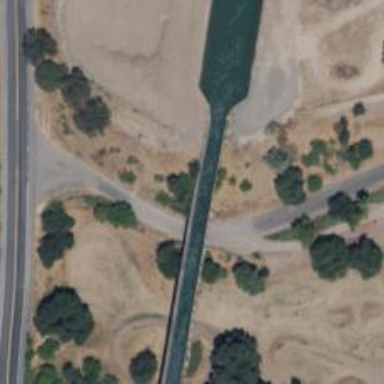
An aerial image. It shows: Aqueduct bridge over canal.